Question: I got a problem here, when I used ajax to send a form it works fine but the URL became like this:

is this really common when using:
'''
$j.post("sendMail.php", $j("#formMail").serialize());
'''
because I want the page's Url the same as it is without having those extensions in the URL.
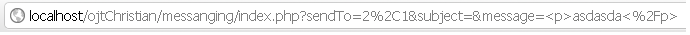
Answer: '''
$j("#formMail").on('submit', function(e) {
e.preventDefault();
});
'''